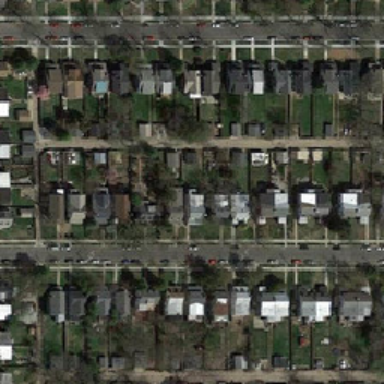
Houses built on lawn through two parallel roads are compact .